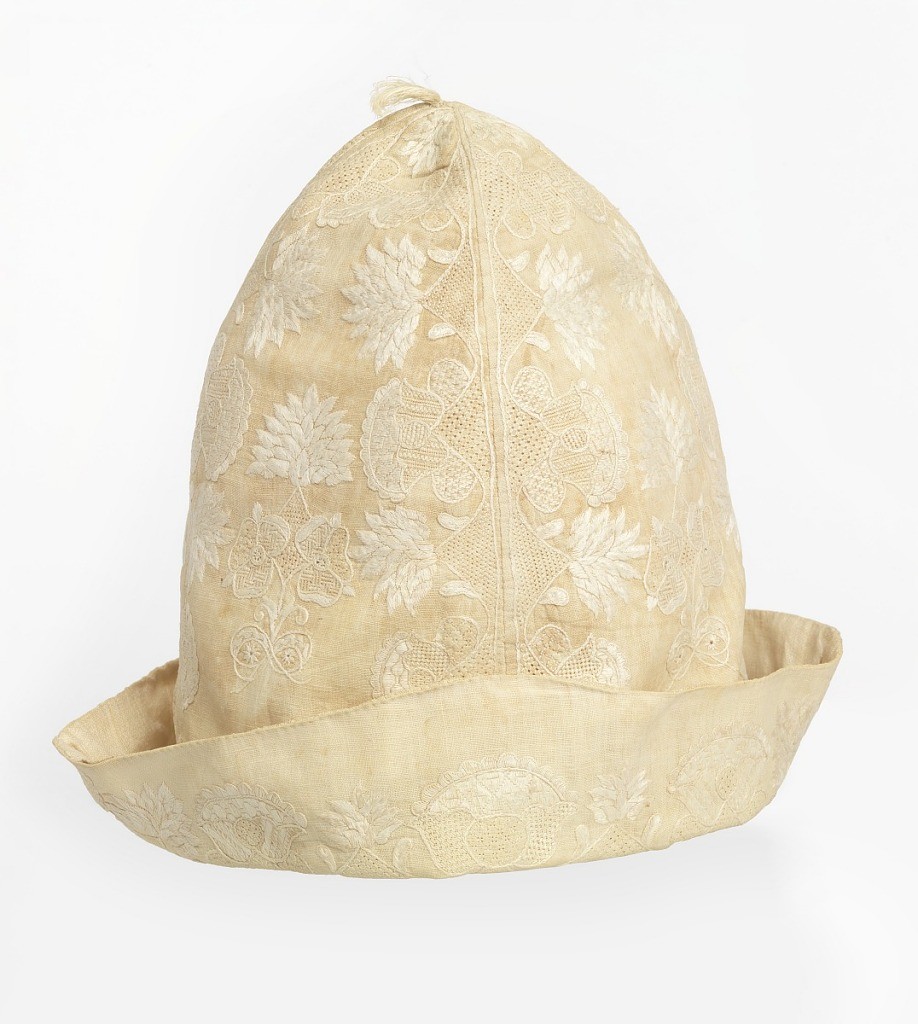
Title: Cap
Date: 18th century
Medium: linen foundation, cotton embroidery Technique: buttonhole, chain, satin and stem stitch embroidery on plain weave; deflected element work with overcasting and cross stitch
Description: Man's night cap of white linen, made in four tapering sections, ornamented with embroidery in drawn fabric stitches in designs of conventionalized flowers.